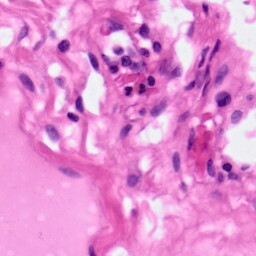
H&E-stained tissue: Pancreatic